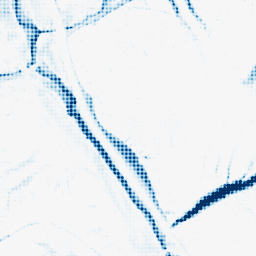
Category: morphological
Decomposition family: morphological
Decomposition parameters: operation: closing
size: 10
Upsampling method: sinc_blackman
Upsampling parameters: scale: 8
kernel_size: 8
Upsampling scale: 8